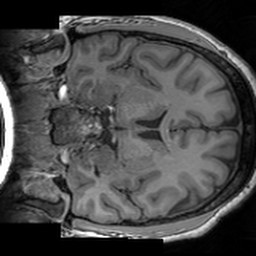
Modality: T1w
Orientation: coronal
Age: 26
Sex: male
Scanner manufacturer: siemens
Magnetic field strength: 3 T
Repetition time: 1.63 s
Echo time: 0.00311 s